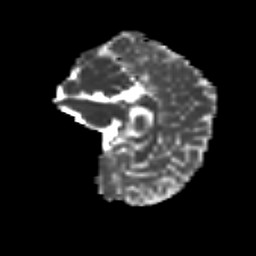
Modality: MD
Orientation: sagittal
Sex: male
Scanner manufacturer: siemens
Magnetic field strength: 3 T
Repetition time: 5 s
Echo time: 0.071 s